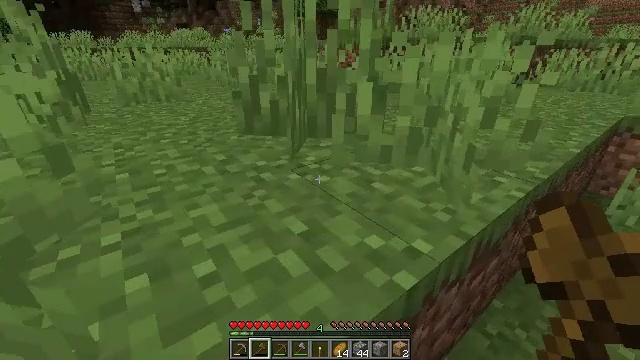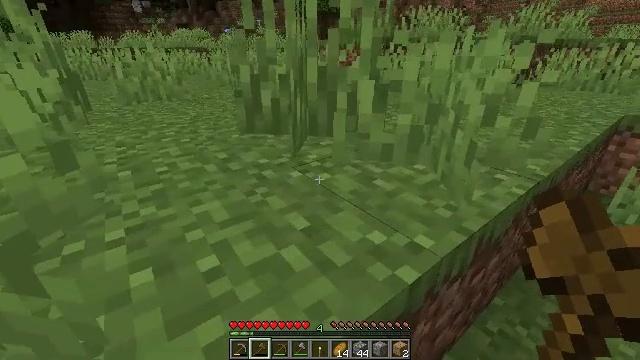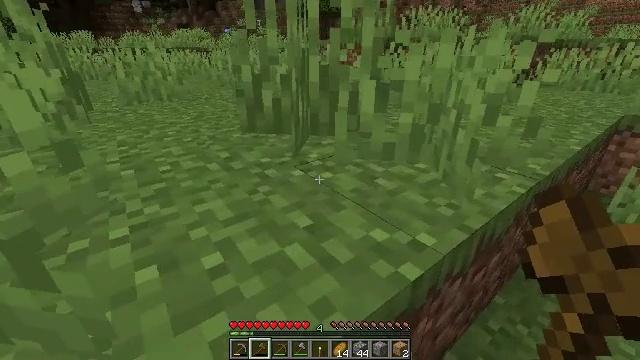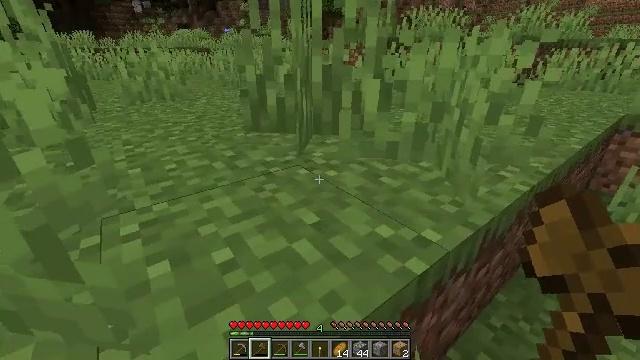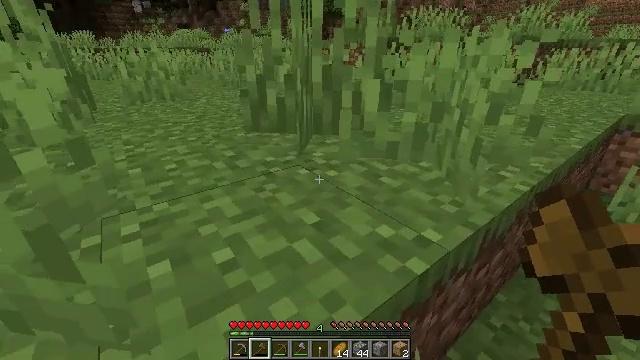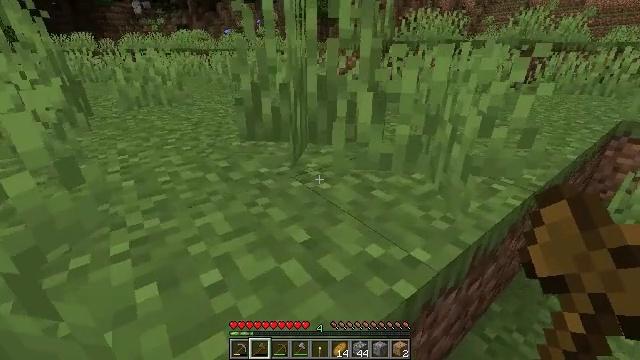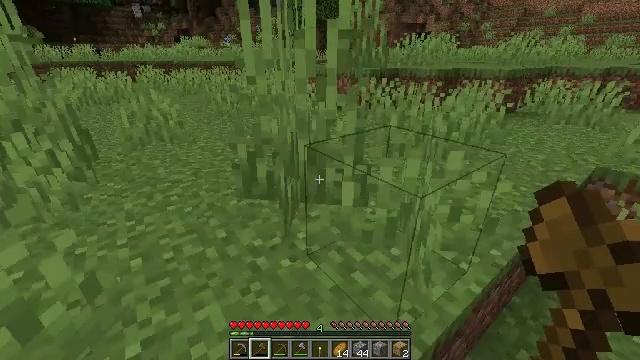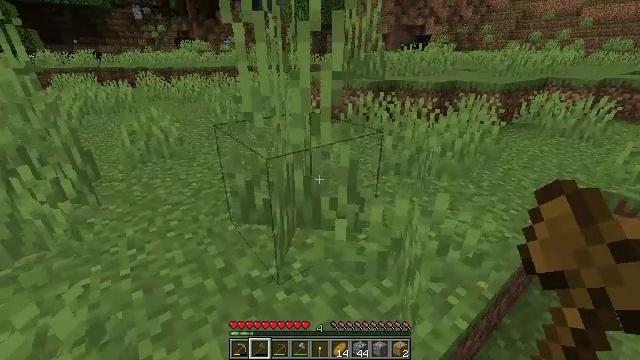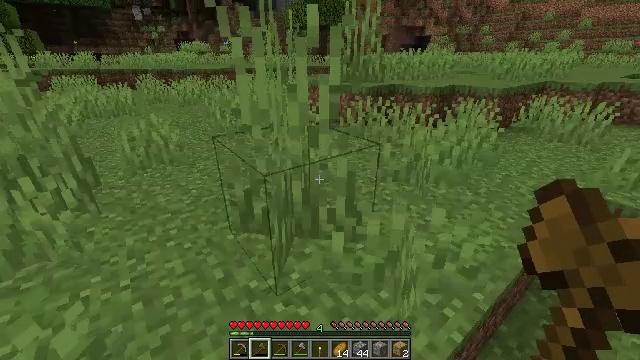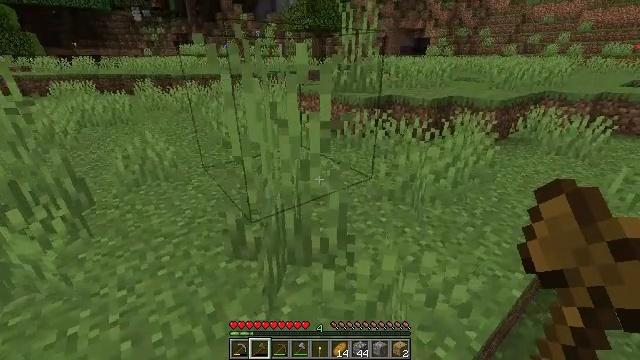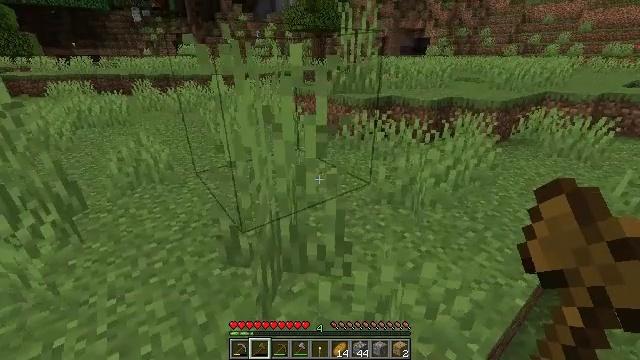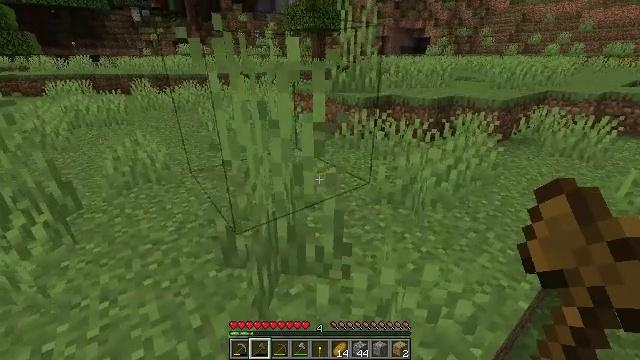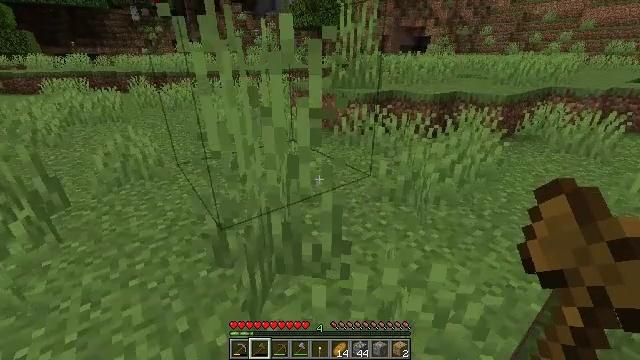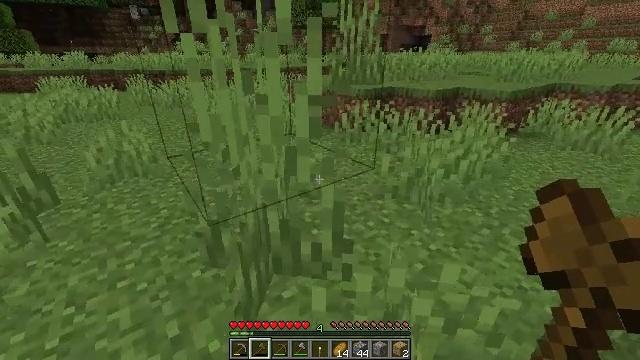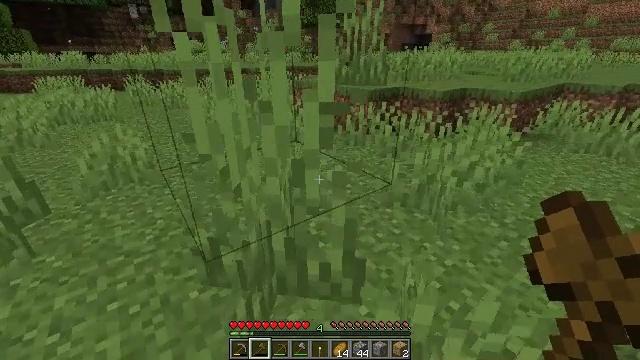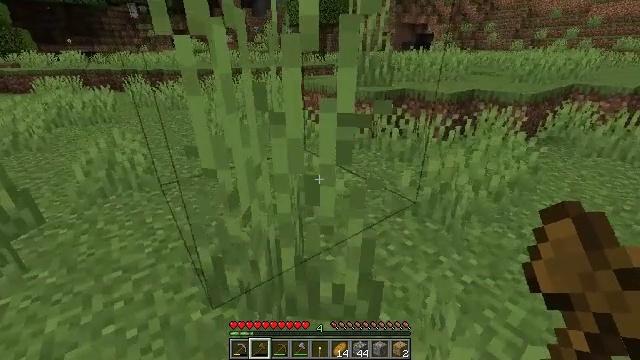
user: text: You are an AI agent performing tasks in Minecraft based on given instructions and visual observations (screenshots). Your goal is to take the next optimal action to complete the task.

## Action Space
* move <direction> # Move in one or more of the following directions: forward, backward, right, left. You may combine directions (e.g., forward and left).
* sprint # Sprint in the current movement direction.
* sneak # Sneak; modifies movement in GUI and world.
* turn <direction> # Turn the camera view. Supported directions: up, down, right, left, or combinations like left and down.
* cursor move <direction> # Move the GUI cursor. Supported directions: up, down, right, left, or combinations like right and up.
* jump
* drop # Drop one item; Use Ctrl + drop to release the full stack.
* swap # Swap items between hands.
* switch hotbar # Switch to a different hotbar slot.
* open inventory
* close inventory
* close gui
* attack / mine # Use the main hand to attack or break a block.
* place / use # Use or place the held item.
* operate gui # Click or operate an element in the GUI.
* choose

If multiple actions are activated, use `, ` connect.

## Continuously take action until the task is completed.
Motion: motion action
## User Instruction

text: Harvest grass block to clear the area.
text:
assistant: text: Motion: move forward and move left
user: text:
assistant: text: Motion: move forward and move left
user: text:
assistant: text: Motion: move forward and move left
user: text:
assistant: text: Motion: move forward
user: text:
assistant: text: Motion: move forward, jump
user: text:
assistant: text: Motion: move forward, jump
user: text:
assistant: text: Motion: move forward, jump
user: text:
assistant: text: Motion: move forward, jump
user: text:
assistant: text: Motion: move forward, jump
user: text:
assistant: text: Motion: move forward
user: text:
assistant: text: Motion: move forward
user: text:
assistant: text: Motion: move forward and move left
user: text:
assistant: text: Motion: move forward and move left
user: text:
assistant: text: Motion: move forward and move left
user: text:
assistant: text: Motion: move forward and move left
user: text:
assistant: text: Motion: move forward and move left
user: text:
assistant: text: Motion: move forward and move left
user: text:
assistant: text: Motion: move forward and move left
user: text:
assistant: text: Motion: move forward and move left
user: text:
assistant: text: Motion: move forward and move left
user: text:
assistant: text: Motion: move forward and move left
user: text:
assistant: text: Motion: move forward and move left
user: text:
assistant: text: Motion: move forward and move left
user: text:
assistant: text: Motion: move forward and move left
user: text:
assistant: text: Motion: move forward and move left
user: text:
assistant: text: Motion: move forward and move left
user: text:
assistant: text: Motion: move forward and move left
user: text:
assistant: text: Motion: move forward and move left
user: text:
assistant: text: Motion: move forward and move left
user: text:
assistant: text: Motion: move forward and move left